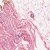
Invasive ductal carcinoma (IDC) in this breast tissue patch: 0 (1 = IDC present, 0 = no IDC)